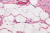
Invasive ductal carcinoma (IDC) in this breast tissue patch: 0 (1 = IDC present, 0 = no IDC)